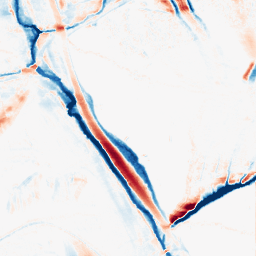
Category: morphological
Decomposition family: morphological_ellipse
Decomposition parameters: operation: average
width: 10
height: 30
Upsampling method: cubic_mitchell
Upsampling parameters: scale: 8
Upsampling scale: 8